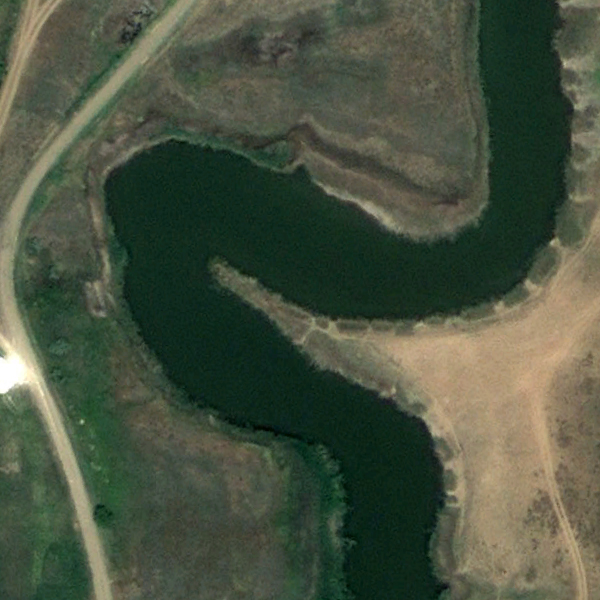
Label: River